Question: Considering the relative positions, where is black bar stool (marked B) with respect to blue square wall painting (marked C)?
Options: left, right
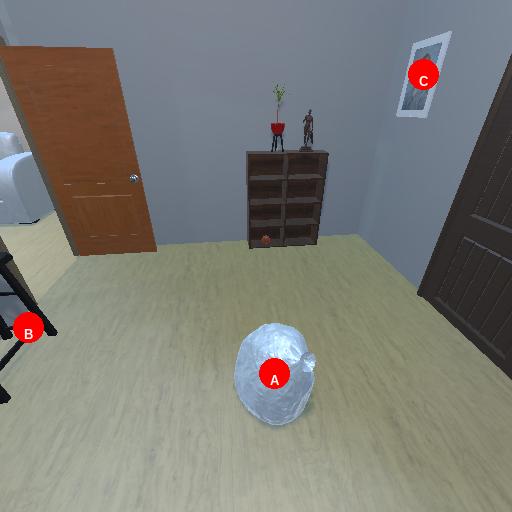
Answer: left